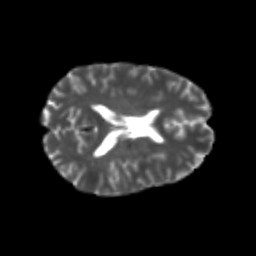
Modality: T2w
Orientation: axial
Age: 24
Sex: male
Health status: healthy
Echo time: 0.074 s